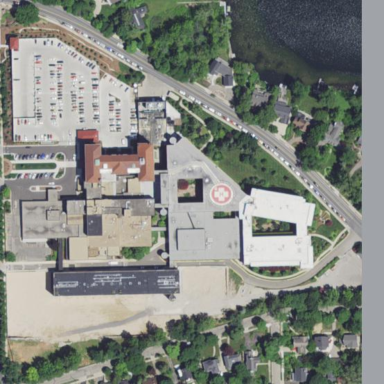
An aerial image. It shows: Hospital with helipad for emergency services.